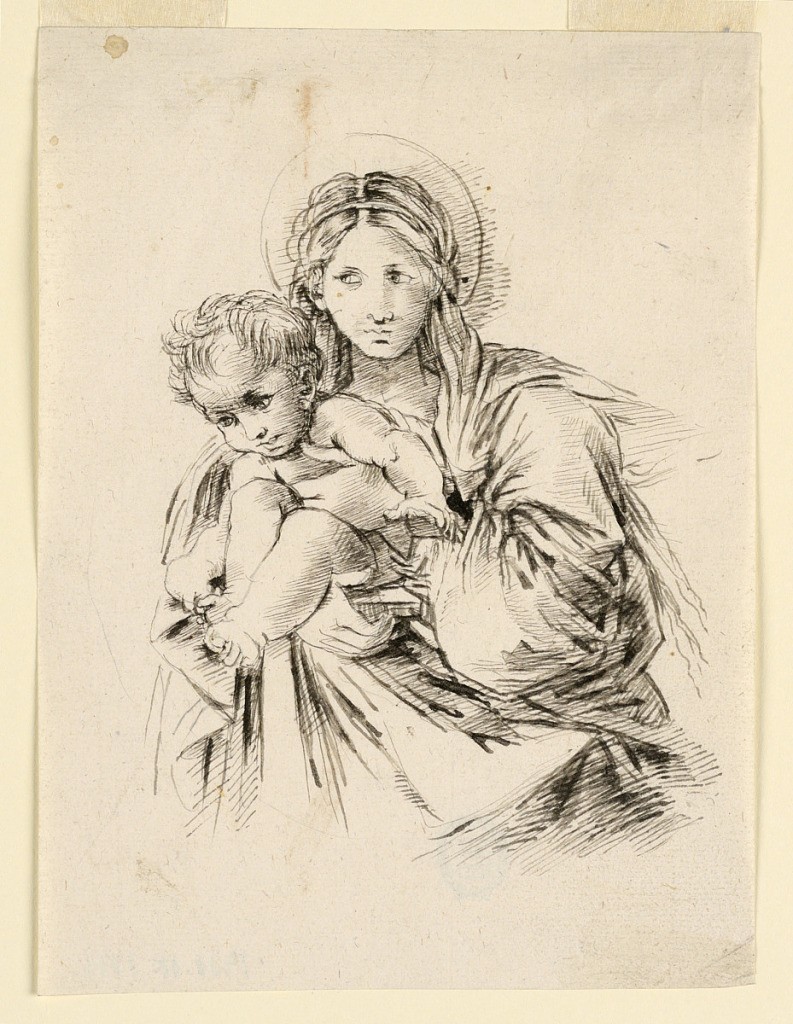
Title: The Virgin with the Child
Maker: Fortunato Duranti, Italian, 1787 - 1863
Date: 1820-1850
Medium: Pen and ink, brush and dark brown watercolor on paper
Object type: Drawing
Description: The halffigure of the Virgin is seen frontally, supporting the back of the Child. He is bending downwards, somewhat to the left.